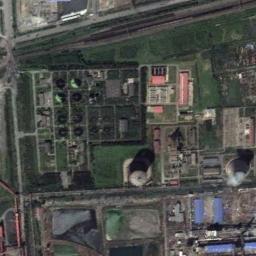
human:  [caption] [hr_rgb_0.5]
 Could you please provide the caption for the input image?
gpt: The thermal power station is on the grass next to some buildings with white mist above .

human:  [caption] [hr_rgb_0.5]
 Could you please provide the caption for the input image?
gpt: There are two thermal power stations next to the buildings .

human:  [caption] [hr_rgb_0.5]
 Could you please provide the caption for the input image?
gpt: Many buildings are near the thermal power station .

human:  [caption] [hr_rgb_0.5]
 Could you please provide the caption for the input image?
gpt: There are plant and machinery in the thermal power station, and two cooling towers emit steam .

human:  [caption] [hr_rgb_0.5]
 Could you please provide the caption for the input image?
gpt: There are many buildings and some green lawns on the thermal power station .